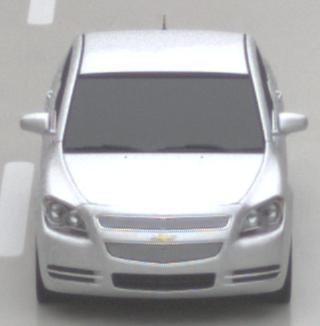
Make: Chevrolet
Model: Malibu 2.4
Detailed model: Malibu
Model produced from: 2012/07
Model produced until: 2014/08
Doors: 4
Color: white
Road condition: wet road
Daytime: midday
Contrast: low contrast